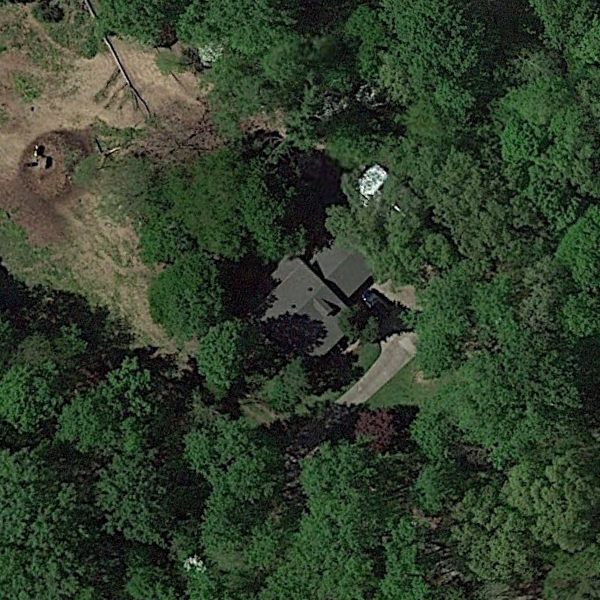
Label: SparseResidential